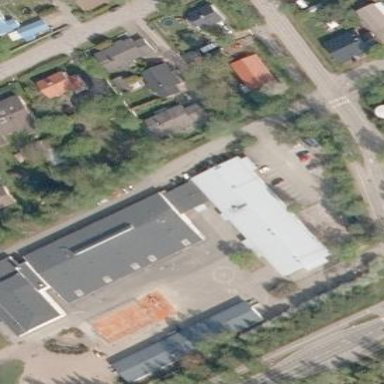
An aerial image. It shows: School building with white gabled roof.